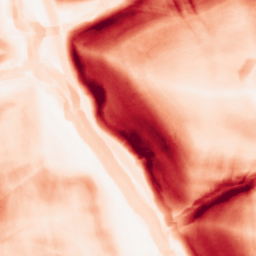
Category: morphological
Decomposition family: morphological_gradient
Decomposition parameters: size: 10
shape: square
Upsampling method: cubic_mitchell
Upsampling parameters: scale: 4
Upsampling scale: 4